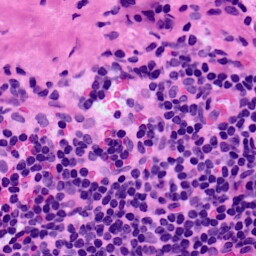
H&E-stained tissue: LymphNode